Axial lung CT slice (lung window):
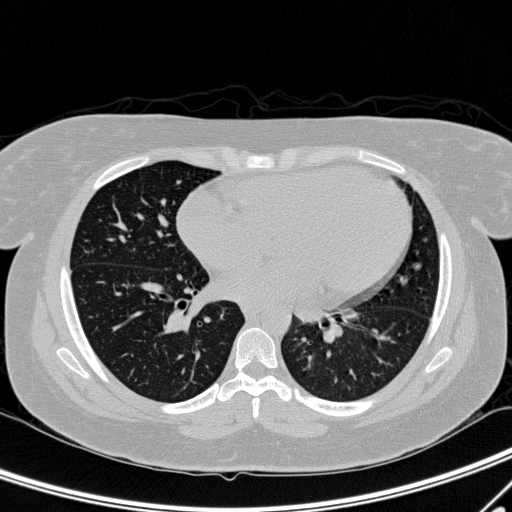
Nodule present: no